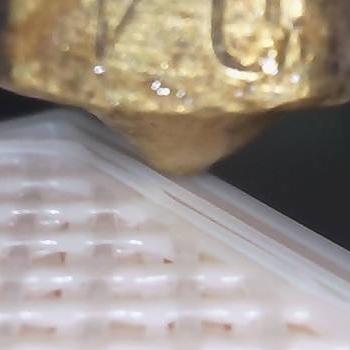
Flow rate: 49%